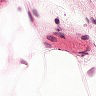
Metastatic tissue present: no